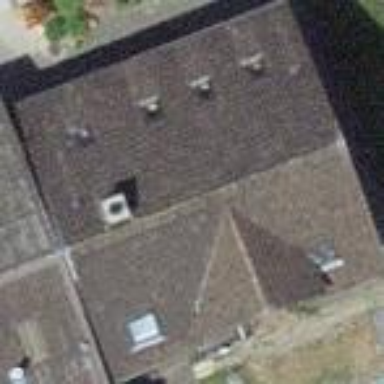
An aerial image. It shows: Building with tile roof.